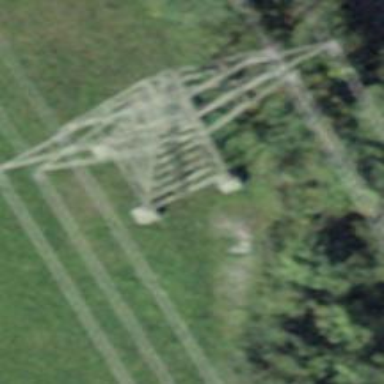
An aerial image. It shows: Power tower.